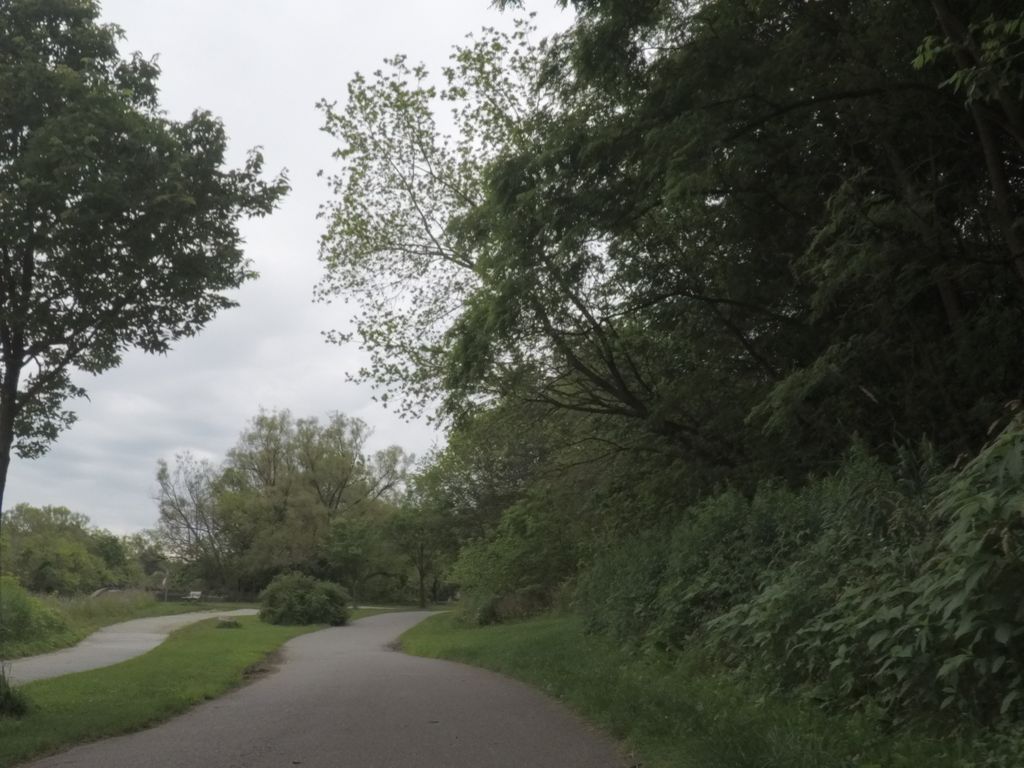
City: toronto